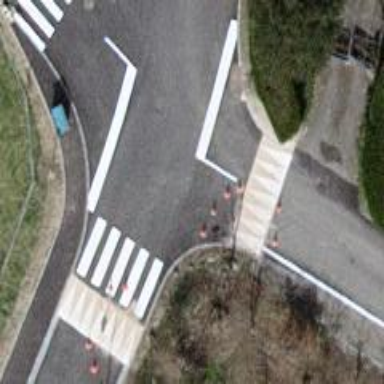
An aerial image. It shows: Residential road with traffic-calming table.